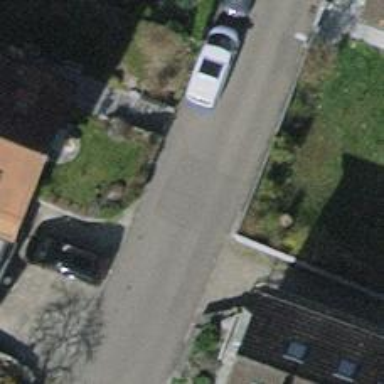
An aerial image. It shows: Asphalt road in residential area.